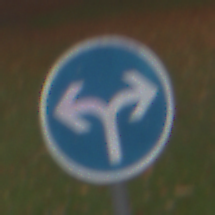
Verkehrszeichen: VorgeschriebeneFahrtrichtungRechtsOderLinks
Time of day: Midday
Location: Outdoor (Nature)
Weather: Overcast
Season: Autumn
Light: Natural